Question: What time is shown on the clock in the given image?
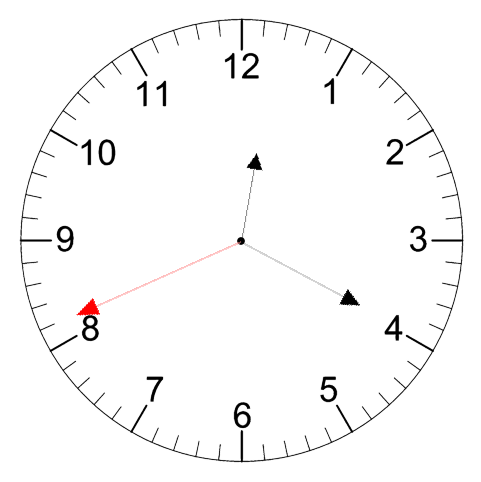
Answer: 12:19:41